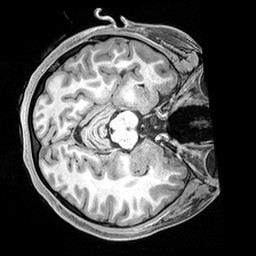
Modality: T1w
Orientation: axial
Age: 24
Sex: female
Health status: healthy
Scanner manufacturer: siemens
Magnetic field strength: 3 T
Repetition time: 2.4 s
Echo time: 0.00217 s